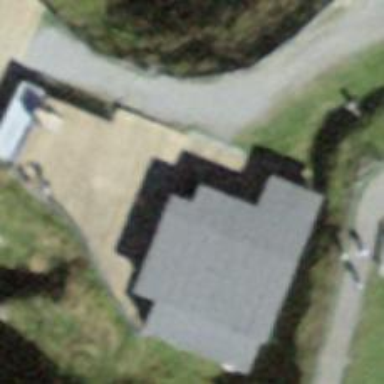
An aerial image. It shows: Bench.